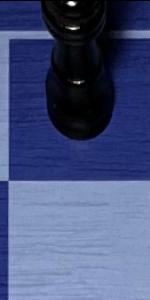
Label: Empty